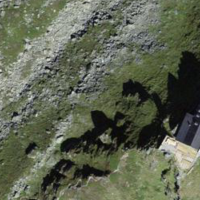
EUNIS habitat code: 26
Species observed at this site:
Phoenicurus ochruros
Montifringilla nivalis
Corvus corax
Leontopodium nivale
Anthus spinoletta